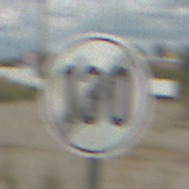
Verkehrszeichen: EndeGeschwindigkeit130
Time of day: Midday
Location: Outdoor (Suburban)
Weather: PartlyCloudy
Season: Summer
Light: Natural